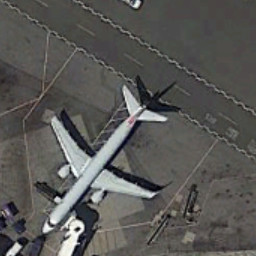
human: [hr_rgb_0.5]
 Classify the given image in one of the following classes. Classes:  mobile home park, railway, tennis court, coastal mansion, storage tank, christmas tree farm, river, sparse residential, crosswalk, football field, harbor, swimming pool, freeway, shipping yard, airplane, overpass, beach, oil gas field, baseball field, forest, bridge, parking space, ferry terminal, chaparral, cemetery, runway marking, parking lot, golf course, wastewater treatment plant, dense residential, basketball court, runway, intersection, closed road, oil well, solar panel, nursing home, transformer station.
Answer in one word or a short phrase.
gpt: airplane